Interaction volume radius: 5 \u00c5
Interaction volume height: 10 \u00c5
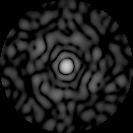
Disorder parameter: 0.8719